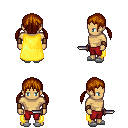
a pixel art fantasy rpg character, male body template, human, tanned skin, yellow cape, red pants, brunette twin-tailed hairstyle, leather bracers, white slippers, dagger, four views (front, back, left, right), 2x2 character sprite sheet, small pixel art, hard edges, no anti-aliasing